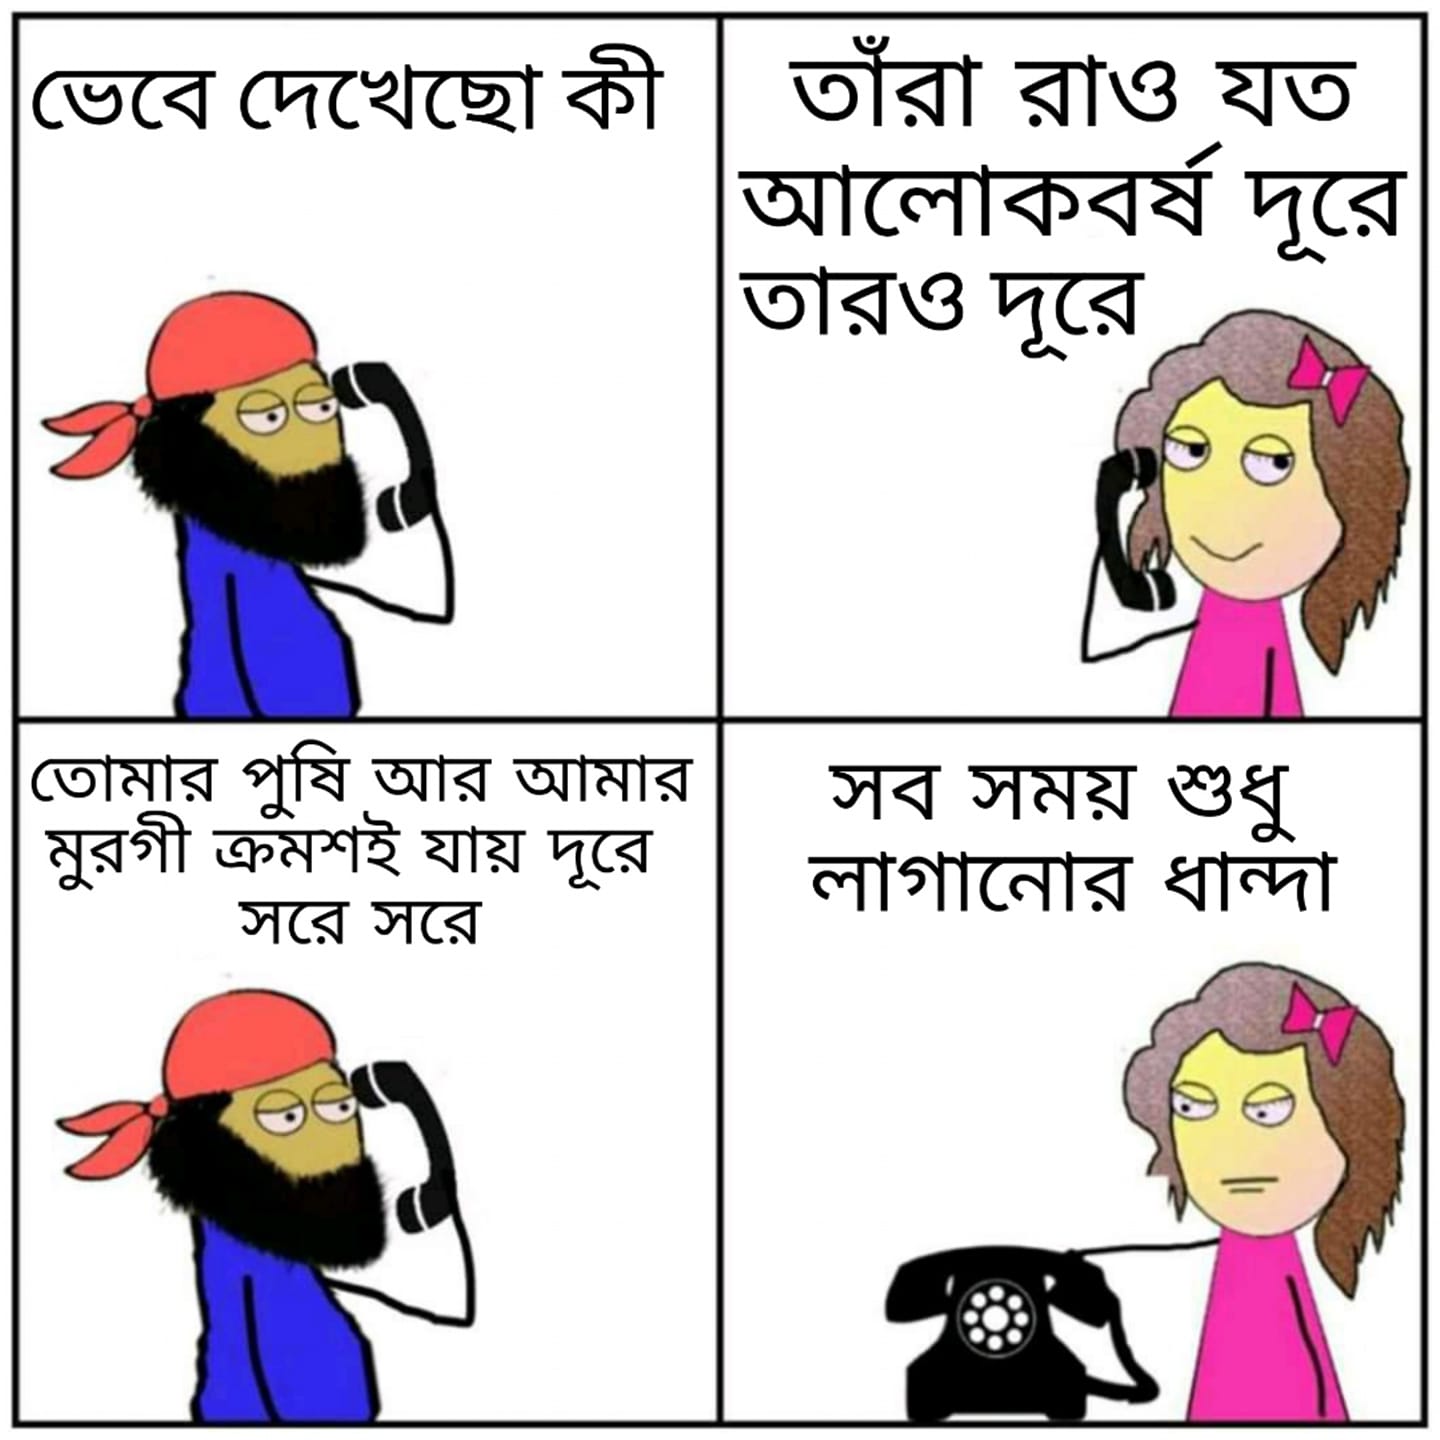
Caption: ভেবে দেখেছো কী    তারা রাও যত আলোকবর্ষ দূরে তারও দূরে    তোমার পুষি আর আমার ক্রমশই যায় দূরে সরে সরে    সব সময় শুধু লাগানোর ধান্দা
Label: hate